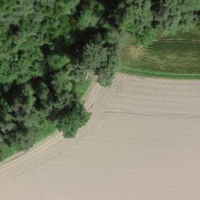
EUNIS habitat code: 55
Species observed at this site:
Raphanus raphanistrum